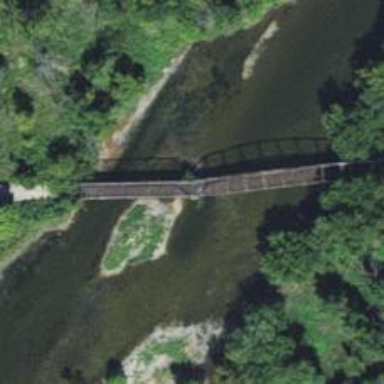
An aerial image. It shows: Unclassified road on bridge.